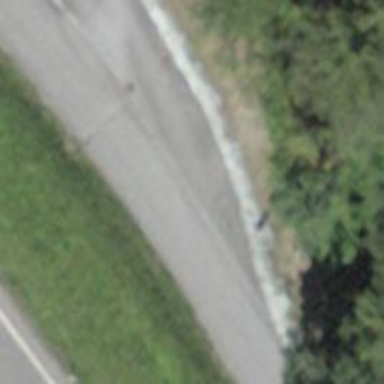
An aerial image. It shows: Asphalt track road with grade 1 surface. There are no sidewalks along the road.